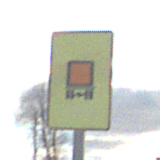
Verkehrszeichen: KennzeichnungspflichtigeFahrzeugeGefaehrlicheGueterOhnePfeilsymbol
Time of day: SunriseSunset
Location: Outdoor (RoadRail)
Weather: PartlyCloudy
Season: NotSpecified
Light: Natural